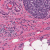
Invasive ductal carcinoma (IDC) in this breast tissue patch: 0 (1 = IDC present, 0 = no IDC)